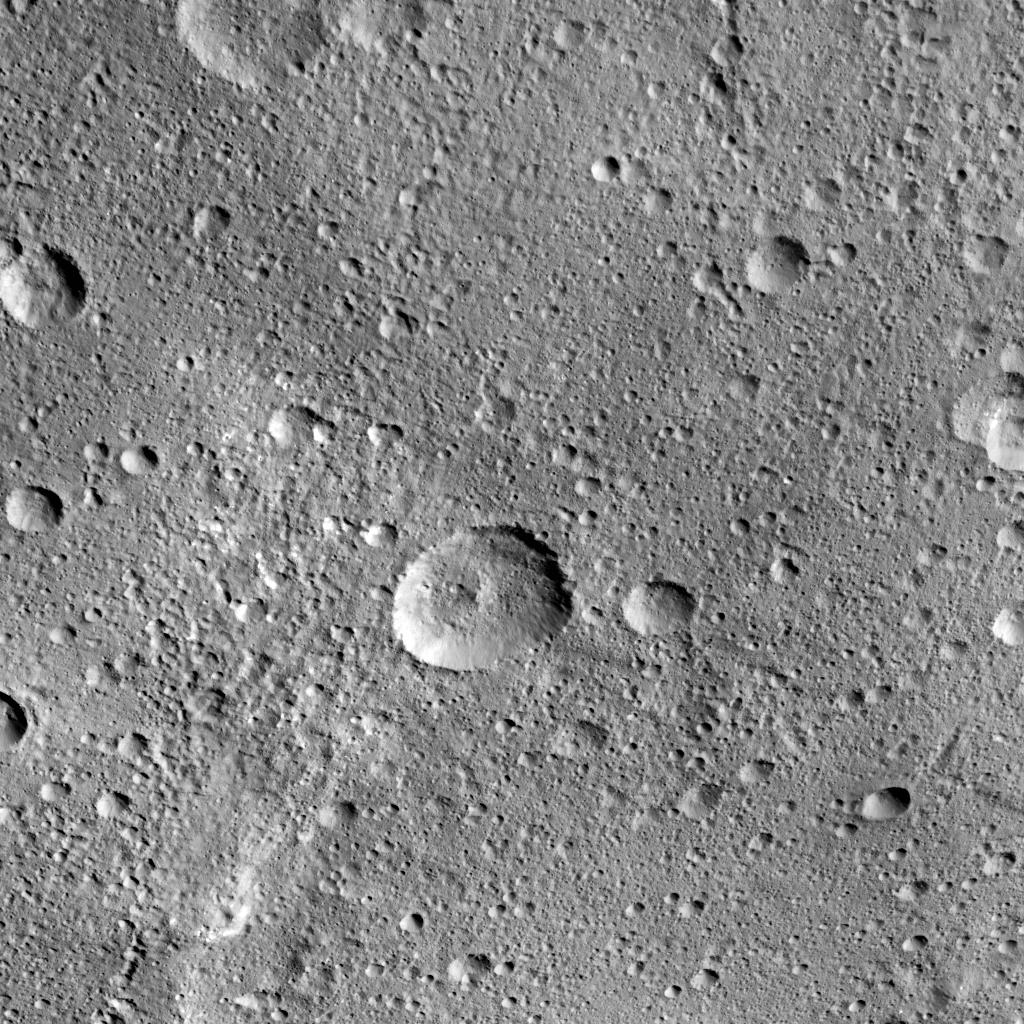
Odds of a Cosmic Bullseye Dawn, Ceres, dwarf planet